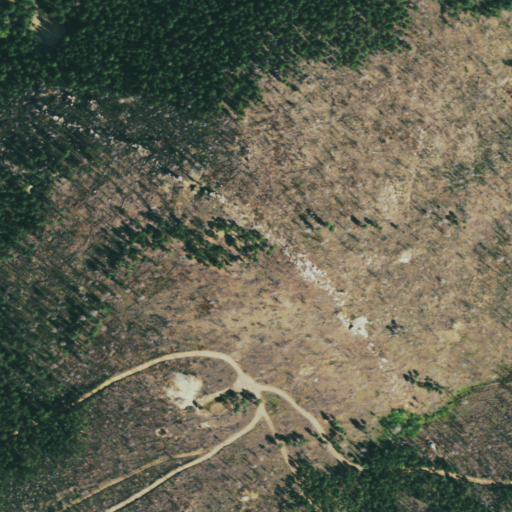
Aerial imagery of mountain in Colorado named Hoosier Hill containing shrub, grassland, and evergreen forest